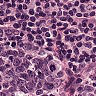
Metastatic tissue present: no